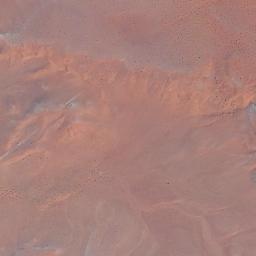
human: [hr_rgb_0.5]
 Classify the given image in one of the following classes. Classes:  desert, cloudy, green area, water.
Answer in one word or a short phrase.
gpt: desert